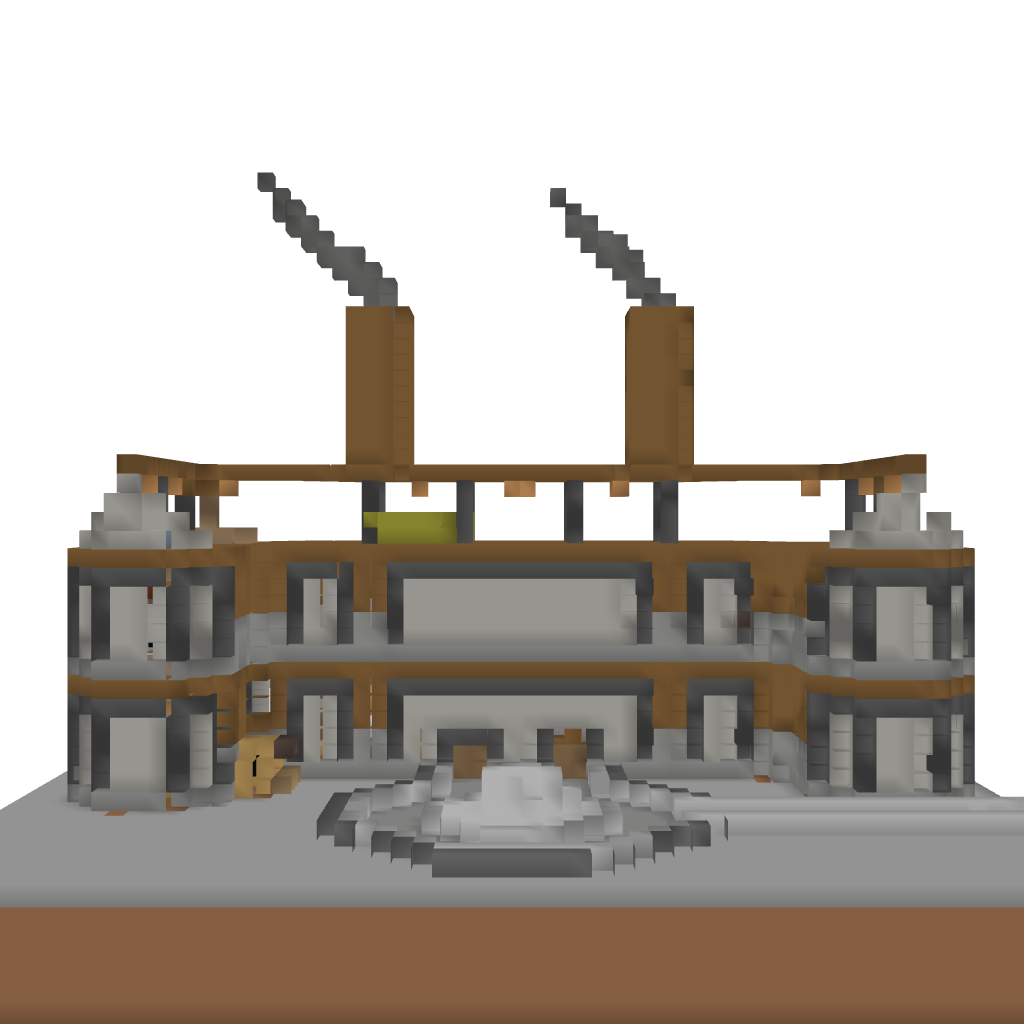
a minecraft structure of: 3 Story Mansion. Rustic style. |live on IP in post|